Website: macys
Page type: customer-info-address
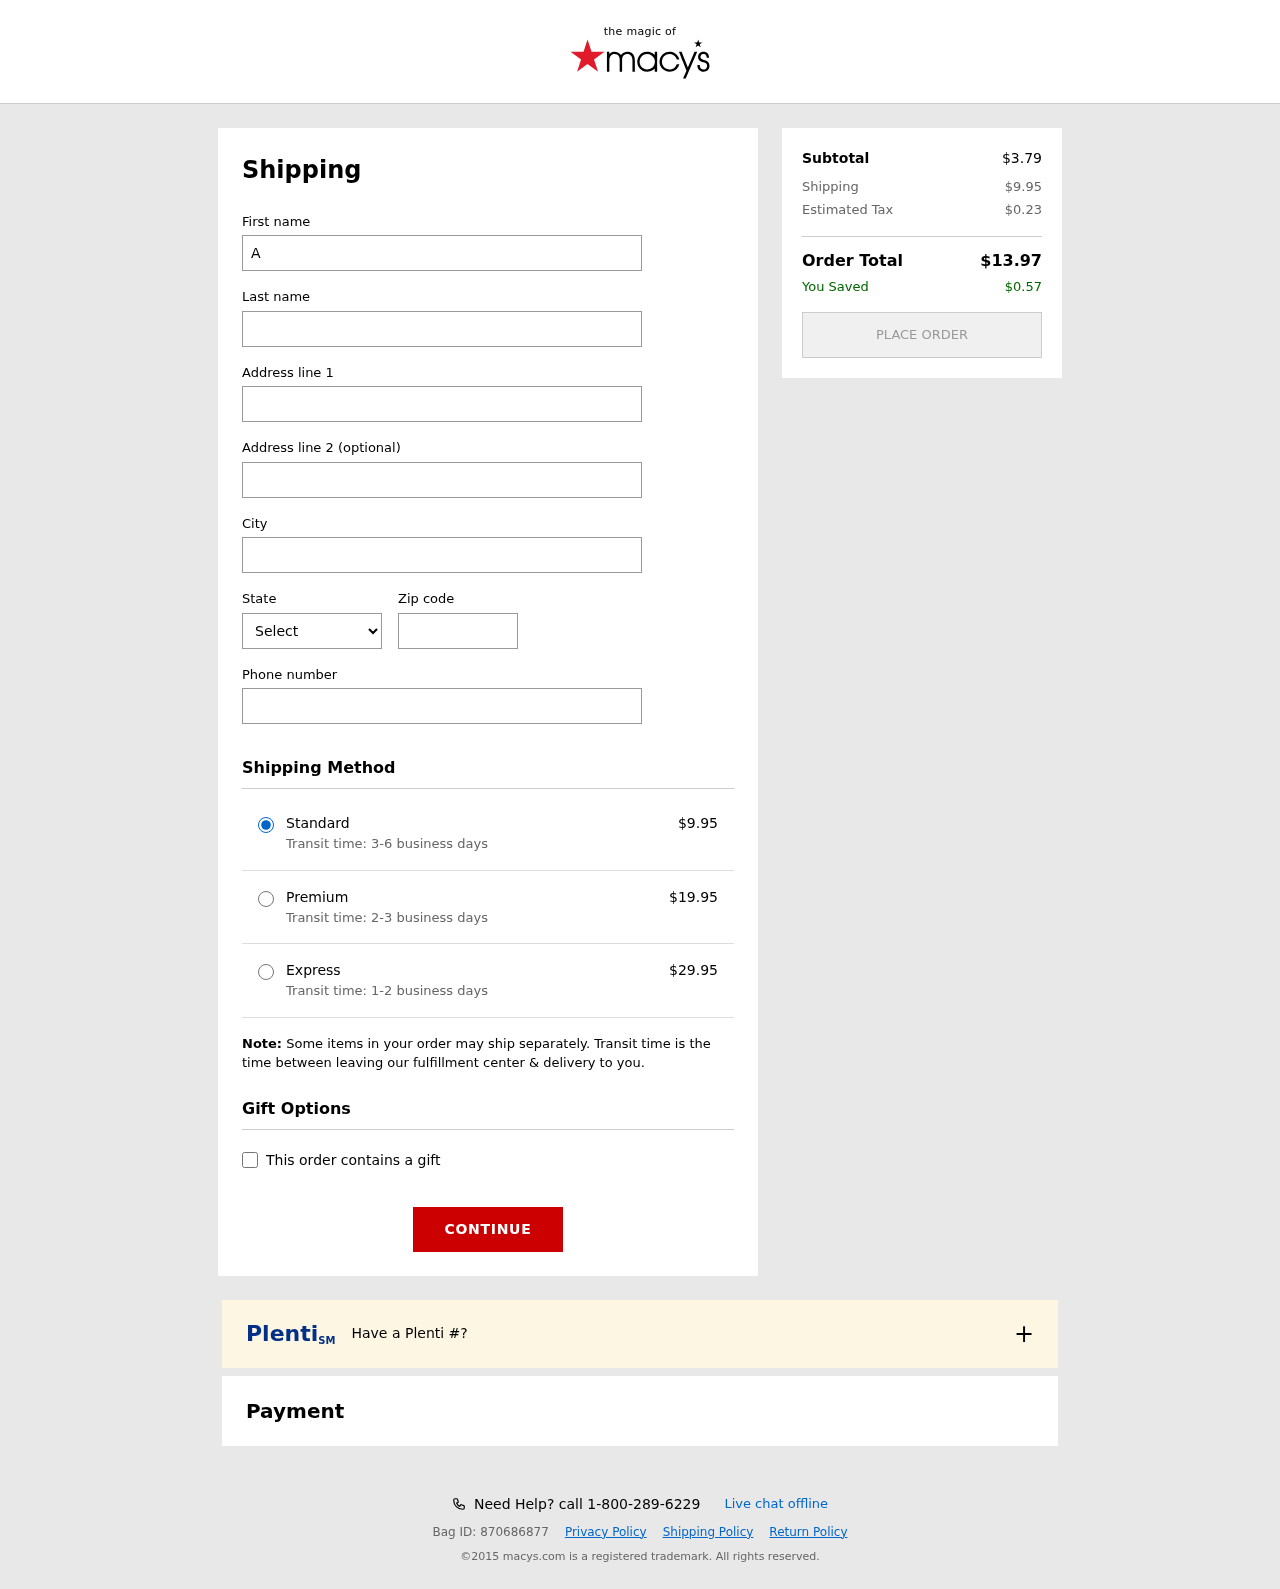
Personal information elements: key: PII_CITY
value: New Jeffreyville
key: PII_FIRSTNAME
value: Amanda
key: PII_LASTNAME
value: Garrett
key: PII_PHONE
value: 6893193489
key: PII_POSTCODE
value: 64816
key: PII_STATE_ABBR
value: CA
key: PII_STREET
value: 38054 David Vista Suite 265
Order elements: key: ORDER_SHIPPING_COST
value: $9.95
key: ORDER_SHIPPING_COST_PREMIUM
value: $19.95
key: ORDER_SHIPPING_COST_EXPRESS
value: $29.95
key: ORDER_SUBTOTAL
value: $3.79
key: ORDER_TAX
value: $0.23
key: ORDER_TOTAL
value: $13.97
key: ORDER_SAVINGS
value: $0.57